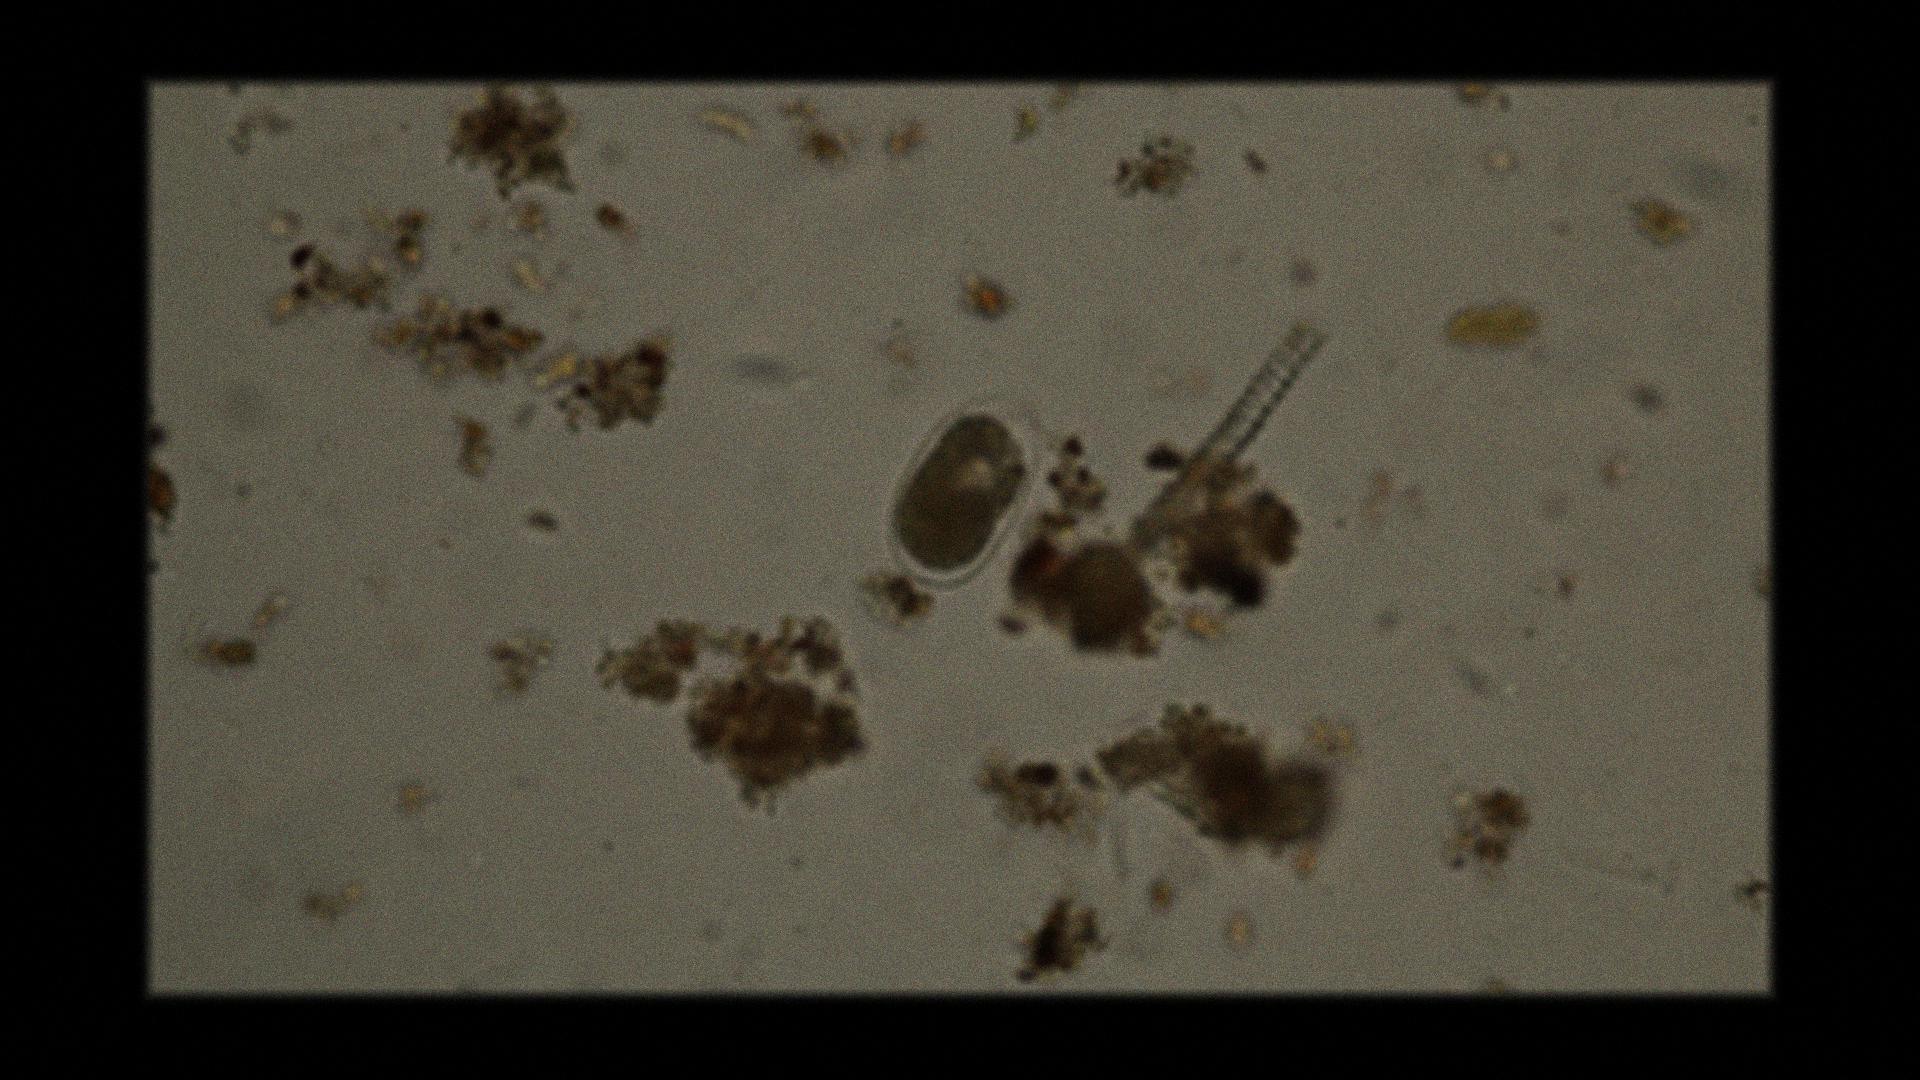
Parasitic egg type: Hookworm egg